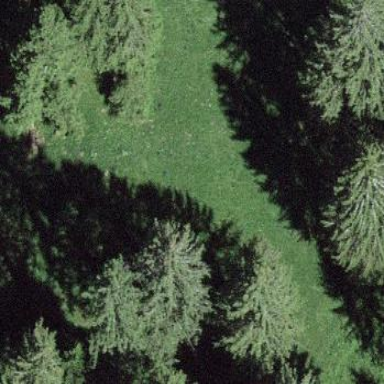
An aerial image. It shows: Beautiful woodland area.